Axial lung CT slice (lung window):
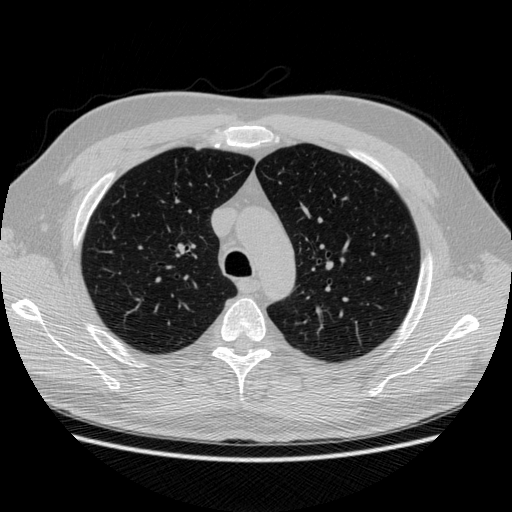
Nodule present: no